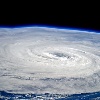
Label: cloud